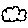
Label: cloud